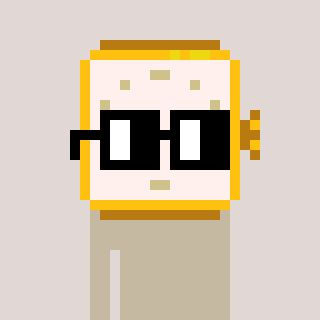
a pixel art character with square black glasses, a watch-shaped head and a redpinkish-colored body on a warm background